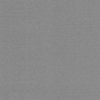
Label: dusty